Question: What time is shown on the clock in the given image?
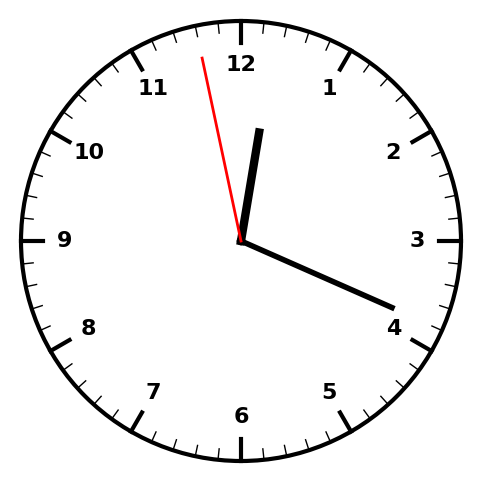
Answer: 12:18:58